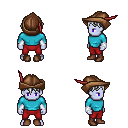
a pixel art fantasy rpg character, male body template, dark elf, purple skin, teal long-sleeve shirt, red pants, white short bangs hairstyle, leather cap, white cloth bracers, brown shoes, four views (front, back, left, right), 2x2 character sprite sheet, small pixel art, hard edges, no anti-aliasing